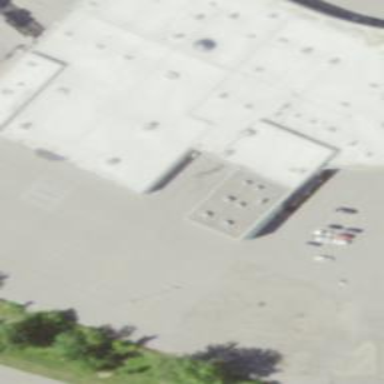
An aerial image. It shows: Cinema building.